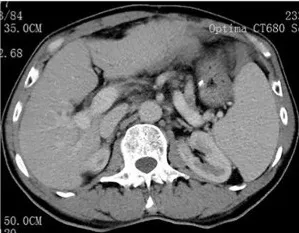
(D) The portal vein dilated significantly in 2022.
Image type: radiology (ct)